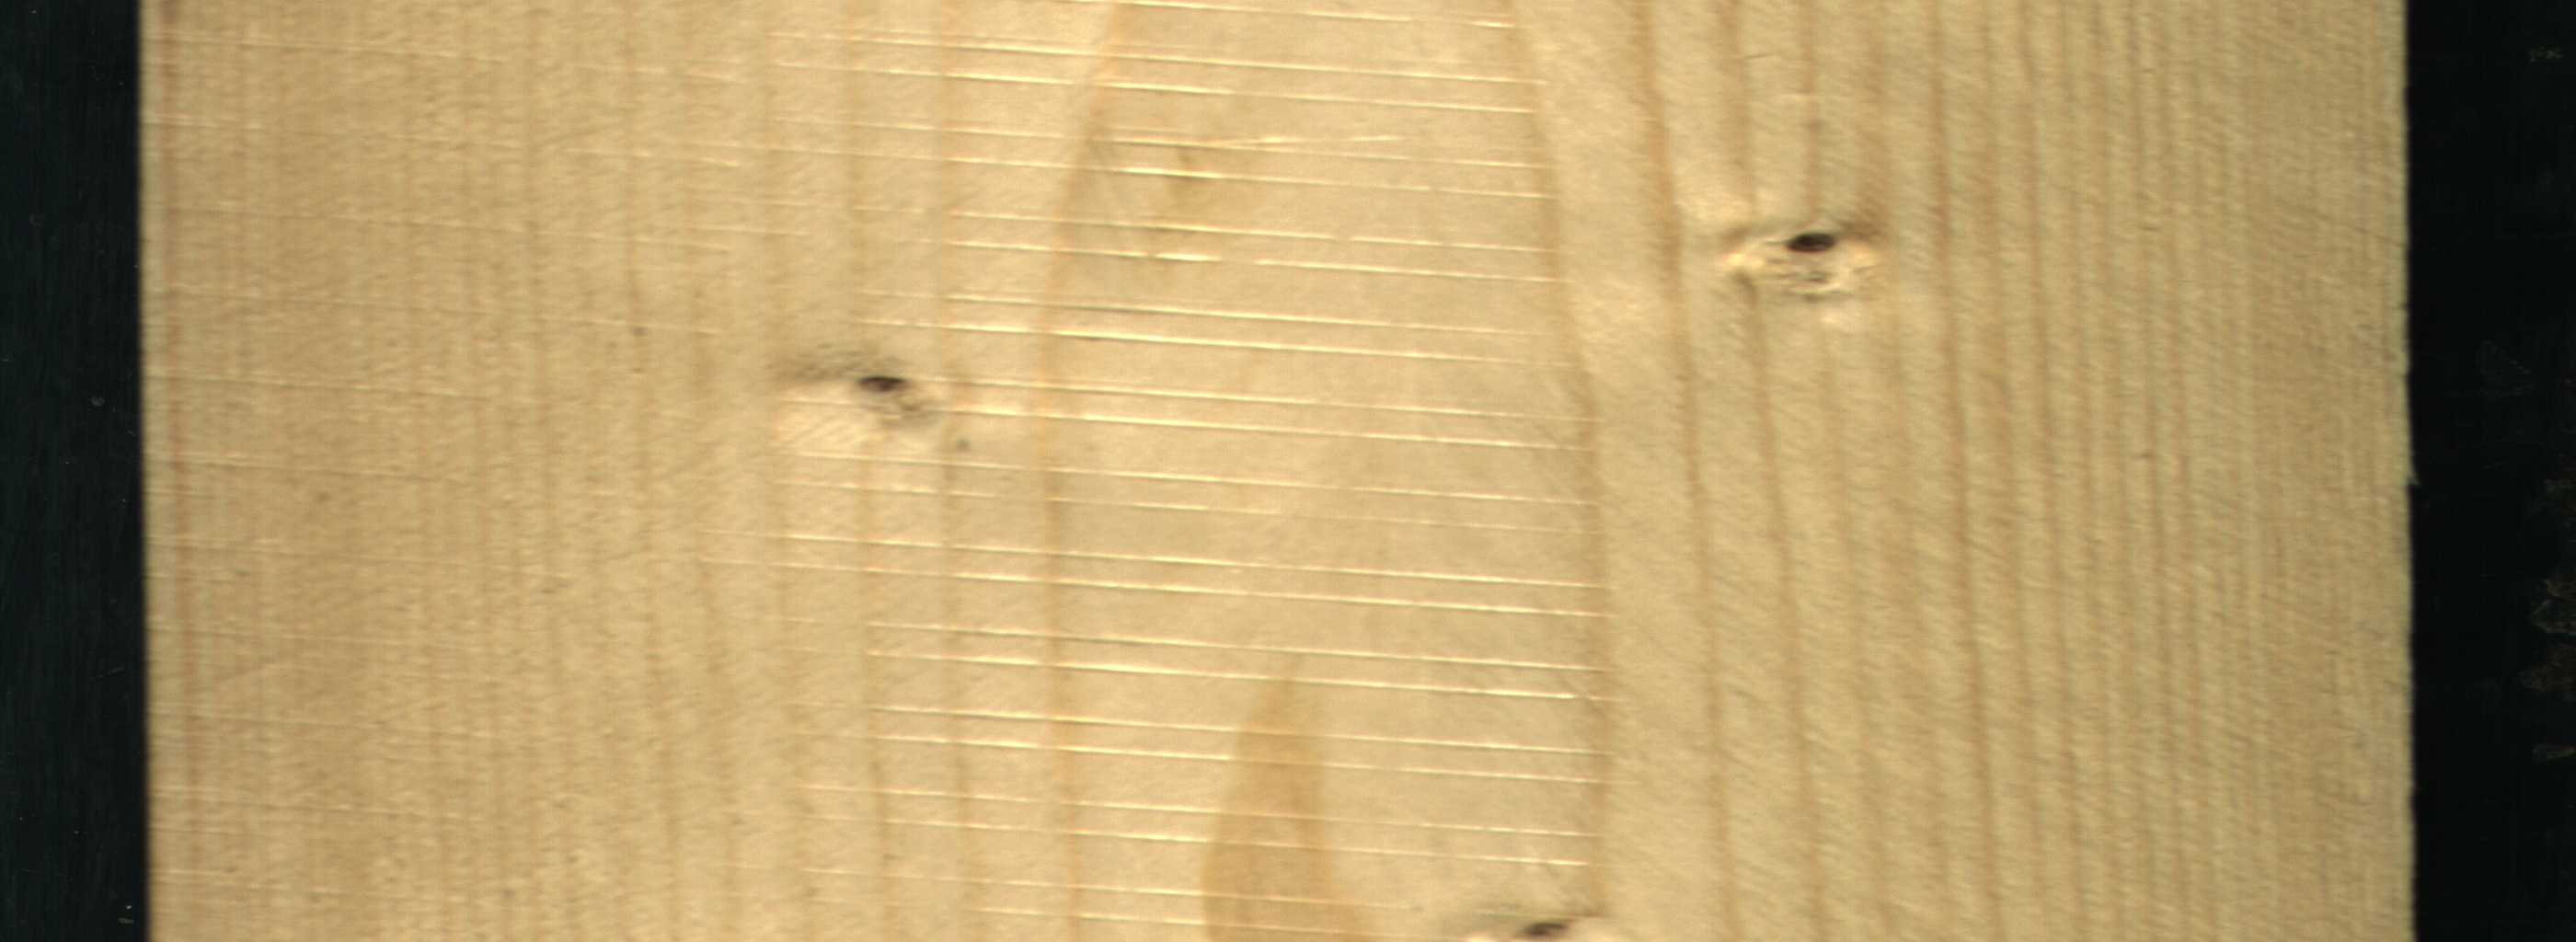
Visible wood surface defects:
Dead_Knot
Live_Knot
Live_Knot